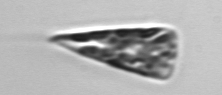
Label: Licmophora